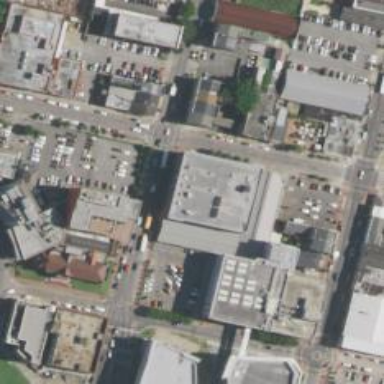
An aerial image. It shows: Arts centre.